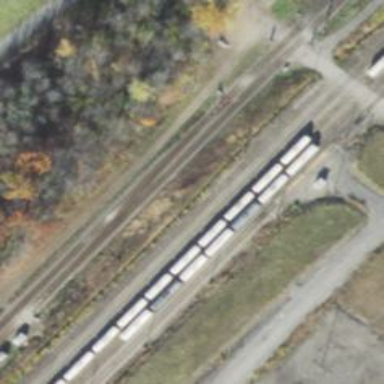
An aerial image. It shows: Railway yard.